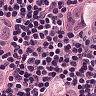
Metastatic tissue present: yes